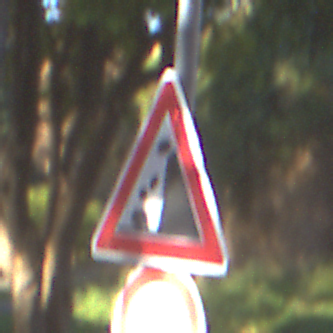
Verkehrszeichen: SteinschlagRechts
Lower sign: Ueberholverbot
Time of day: MorningAfternoon
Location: Outdoor (Suburban)
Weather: Clear
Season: NotSpecified
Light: Natural